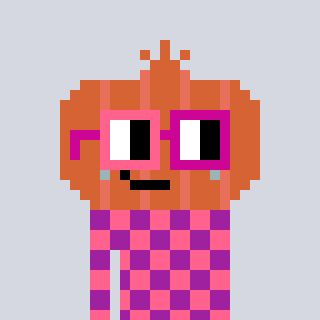
a pixel art character with square pink and red glasses, a onion-shaped head and a magenta-colored body on a cool background